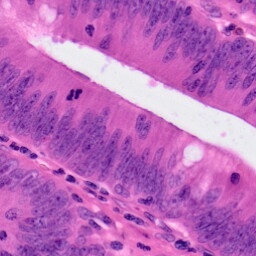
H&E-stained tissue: Colon